Field crop: maize
Growth stage: 2
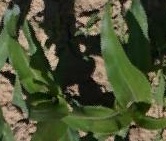
Species: maize